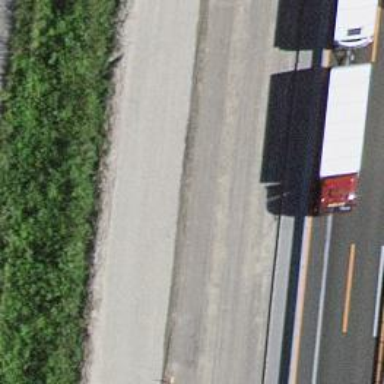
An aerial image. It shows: Asphalt motorway.